Question: I am pretty new to Beautiful Soup, so I am willing to accept I am probably doing something pretty stupid, never the less, after reading through the documentation as well as following about 4 different online tutorials, I am not having the success I am expecting. But first let me explain the use case.
The objective is to initiate a search against a holiday home website such as in this case stays with a specific set of criteria but changing the dates so that I can work out when I will get best value for a holiday. I want to store all the returned results into a database for further analysis.
But the first step is being able to capture the results. So here is my code.
'''
# beautiful soup libraries
from bs4 import BeautifulSoup
from urllib.request import Request, urlopen
import urllib.request
# Define & request the url that we want to scrape
url = r"https://www.stayz.com.au/search/keywords:warrnambool-victoria-australia/arrival:2020-10-23/departure:2020-10-25/minBedrooms/3?petIncluded=false"
html_content = urllib.request.urlopen(url)
# Pass the html_content(the webpage) through our beautiful soup object
soup = BeautifulSoup(html_content, 'html.parser')
'''
so far so good, this will return a copy of the expected page... I think!
So now I want to find my specific section of the webpage, below is a screenshot of the section I am trying to scrape.

and here is the relevant section of HTML
'''
<div class="media-flex__body">
<h2 class="HitInfo__headline hover-text" aria-hidden="true">Merri Beach House - Opposite Beach with spectacular Views &amp; Free Wi Fi</h2>
<span class="sr-only">Property 1: Merri Beach House - Opposite Beach with spectacular Views &amp; Free Wi Fi</span>
<div class="HitInfo__details">
<div class="Details__propertyType Details__label" aria-hidden="true">House</div>
<div class="Details__bedrooms Details__label" aria-hidden="true">4 BR</div>
<div class="Details__bathrooms Details__label" aria-hidden="true">2 BA</div>
<div class="Details__sleeps Details__label" aria-hidden="true">Sleeps 9</div>
<div class="Details__label" aria-hidden="true">5 m<sup>2</sup></div>
<div class="sr-only"><span>Property TypeHouse</span><span>4Bedrooms</span><span>2Bathrooms</span><span>9Sleeps</span><span>5Square Meters</span></div>
</div>
<div class="GeoDistance">
<svg xmlns="http://www.w3.org/2000/svg" class="GeoDistance__icon" width="16" height="16" viewBox="0 0 16 16">
<g fill="none" fill-rule="evenodd" stroke="#5E6D77" stroke-linecap="round" stroke-linejoin="round" stroke-width="1.5">
<path class="GeoDistance__iconPinPath fill-transparent stroke-currentColor" d="M3.95 9.113a5.11 5.11 0 0 1 .546-6.579l.038-.038a5.11 5.11 0 0 1 7.226 0l.037.038a5.11 5.11 0 0 1 .548 6.58L8.147 15 3.95 9.113z"></path>
<path class="GeoDistance__iconPinHole fill-transparent stroke-currentColor" d="M9.84 6.146a1.692 1.692 0 1 1-3.387 0 1.694 1.694 0 0 1 3.387 0z"></path>
</g>
</svg>
<span class="GeoDistance__text">12 min. walk to the beach</span>
</div>
</div>
'''
So from what I have read, I should be able to perform the following search, and this should give me what I need:
'''
inital_search = soup.find_all('div', class_="media-flex__body")
'''
however, I get no results returned.
I have also tried going further up the tree and initiating a search against 'class="HitCollection"', which should return all the results if I am understanding things correctly. This does return a result, but it looks like it's a place holder rather than the actual result.
This makes me wonder if I need to use a different method to grab search results as opposed to what I would do if I was scraping a static page.
The results from my second search attempt are below. I am not very experienced with web page design, so perhaps it's something obvious to those of you out there who are. I greatly appreciate any assistance,
'''
<div class="HitCollection HitCollection--placeholder">
<div aria-busy="true" class="Hit media-flex media-flex--left media-flex--xs" data-wdio="hit-placeholder">
<div class="LoadingPlaceholder thumbnail--noMargin media-flex__figure Hit__loadingThumbnail"><div class="LoadingPlaceholder__inner"></div></div>
<div class="Hit__infoPlaceholder--mobile" data-wdio="HitPlaceholder">
<div class="LoadingPlaceholder Hit__pricePlaceholder"><div class="LoadingPlaceholder__inner"></div></div>
<div class="LoadingPlaceholder Hit__detailsPlaceholder"><div class="LoadingPlaceholder__inner"></div></div>
<div class="LoadingPlaceholder Hit__reviewsPlaceholder"><div class="LoadingPlaceholder__inner"></div></div>
</div>
<div class="Hit__infoPlaceholder--desktop" data-wdio="HitPlaceholder">
<div class="LoadingPlaceholder Hit__urgencyPlaceholder"><div class="LoadingPlaceholder__inner"></div></div>
<div class="LoadingPlaceholder Hit__headlinePlaceholder"><div class="LoadingPlaceholder__inner"></div></div>
<div class="LoadingPlaceholder Hit__detailsPlaceholder"><div class="LoadingPlaceholder__inner"></div></div>
<div class="LoadingPlaceholder Hit__infoBarPlaceholder"><div class="LoadingPlaceholder__inner"></div></div>
</div>
</div>
<div aria-busy="true" class="Hit media-flex media-flex--left media-flex--xs" data-wdio="hit-placeholder">
<div class="LoadingPlaceholder thumbnail--noMargin media-flex__figure Hit__loadingThumbnail"><div class="LoadingPlaceholder__inner"></div></div>
<div class="Hit__infoPlaceholder--mobile" data-wdio="HitPlaceholder">
<div class="LoadingPlaceholder Hit__pricePlaceholder"><div class="LoadingPlaceholder__inner"></div></div>
<div class="LoadingPlaceholder Hit__detailsPlaceholder"><div class="LoadingPlaceholder__inner"></div></div>
<div class="LoadingPlaceholder Hit__reviewsPlaceholder"><div class="LoadingPlaceholder__inner"></div></div>
</div>
<div class="Hit__infoPlaceholder--desktop" data-wdio="HitPlaceholder">
<div class="LoadingPlaceholder Hit__urgencyPlaceholder"><div class="LoadingPlaceholder__inner"></div></div>
<div class="LoadingPlaceholder Hit__headlinePlaceholder"><div class="LoadingPlaceholder__inner"></div></div>
<div class="LoadingPlaceholder Hit__detailsPlaceholder"><div class="LoadingPlaceholder__inner"></div></div>
<div class="LoadingPlaceholder Hit__infoBarPlaceholder"><div class="LoadingPlaceholder__inner"></div></div>
</div>
</div>
<div aria-busy="true" class="Hit media-flex media-flex--left media-flex--xs" data-wdio="hit-placeholder">
<div class="LoadingPlaceholder thumbnail--noMargin media-flex__figure Hit__loadingThumbnail"><div class="LoadingPlaceholder__inner"></div></div>
<div class="Hit__infoPlaceholder--mobile" data-wdio="HitPlaceholder">
<div class="LoadingPlaceholder Hit__pricePlaceholder"><div class="LoadingPlaceholder__inner"></div></div>
<div class="LoadingPlaceholder Hit__detailsPlaceholder"><div class="LoadingPlaceholder__inner"></div></div>
<div class="LoadingPlaceholder Hit__reviewsPlaceholder"><div class="LoadingPlaceholder__inner"></div></div>
</div>
<div class="Hit__infoPlaceholder--desktop" data-wdio="HitPlaceholder">
<div class="LoadingPlaceholder Hit__urgencyPlaceholder"><div class="LoadingPlaceholder__inner"></div></div>
<div class="LoadingPlaceholder Hit__headlinePlaceholder"><div class="LoadingPlaceholder__inner"></div></div>
<div class="LoadingPlaceholder Hit__detailsPlaceholder"><div class="LoadingPlaceholder__inner"></div></div>
<div class="LoadingPlaceholder Hit__infoBarPlaceholder"><div class="LoadingPlaceholder__inner"></div></div>
</div>
</div>
</div>
'''
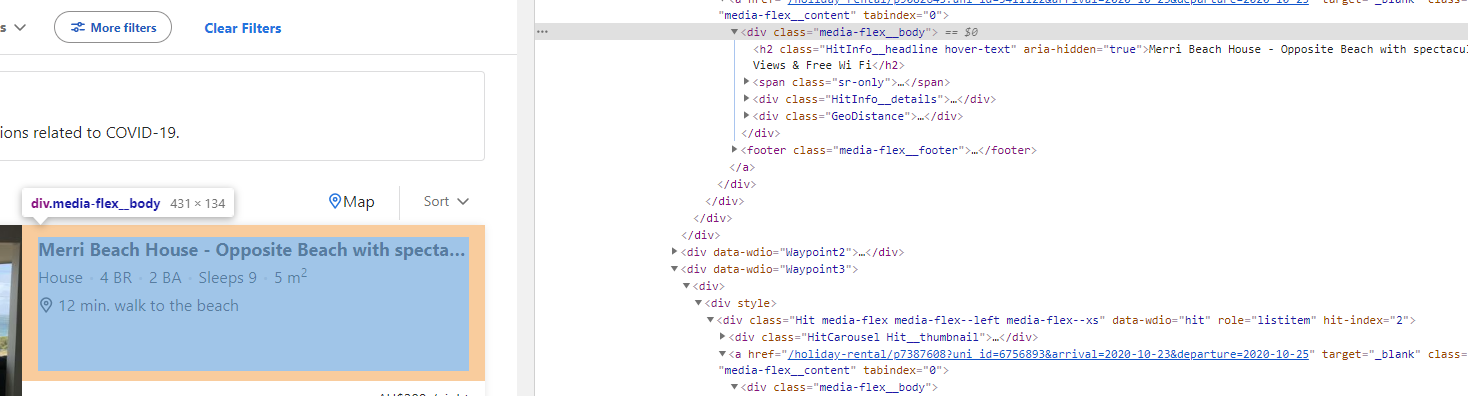
Answer: This should help you:
'''
from bs4 import BeautifulSoup
html = '<div class="media-flex__body"><h2 class="HitInfo__headline hover-text" aria-hidden="true">Merri Beach House - Opposite Beach with spectacular Views &amp; Free Wi Fi</h2><span class="sr-only">Property 1: Merri Beach House - Opposite Beach with spectacular Views &amp; Free Wi Fi</span><div class="HitInfo__details"><div class="Details__propertyType Details__label" aria-hidden="true">House</div><div class="Details__bedrooms Details__label" aria-hidden="true">4 BR</div><div class="Details__bathrooms Details__label" aria-hidden="true">2 BA</div><div class="Details__sleeps Details__label" aria-hidden="true">Sleeps 9</div><div class="Details__label" aria-hidden="true">5 m<sup>2</sup></div><div class="sr-only"><span>Property TypeHouse</span><span>4Bedrooms</span><span>2Bathrooms</span><span>9Sleeps</span><span>5Square Meters</span></div></div><div class="GeoDistance"><svg xmlns="http://www.w3.org/2000/svg" class="GeoDistance__icon" width="16" height="16" viewBox="0 0 16 16"><g fill="none" fill-rule="evenodd" stroke="#5E6D77" stroke-linecap="round" stroke-linejoin="round" stroke-width="1.5"><path class="GeoDistance__iconPinPath fill-transparent stroke-currentColor" d="M3.95 9.113a5.11 5.11 0 0 1 .546-6.579l.038-.038a5.11 5.11 0 0 1 7.226 0l.037.038a5.11 5.11 0 0 1 .548 6.58L8.147 15 3.95 9.113z"></path><path class="GeoDistance__iconPinHole fill-transparent stroke-currentColor" d="M9.84 6.146a1.692 1.692 0 1 1-3.387 0 1.694 1.694 0 0 1 3.387 0z"></path></g></svg><span class="GeoDistance__text">12 min. walk to the beach</span></div></div>'
soup = BeautifulSoup(html,'html5lib')
div = soup.find('div',class_ = "media-flex__body")
print(div.h2.text)
'''
Output:
'''
Merri Beach House - Opposite Beach with spectacular Views & Free Wi Fi
'''
If u directly wanna access the 'h2' tag, then use this:
'''
h2 = soup.find('h2',class_ = "HitInfo__headline hover-text")
print(h2.text)
'''
Output:
'''
Merri Beach House - Opposite Beach with spectacular Views & Free Wi Fi
'''
Plus, another thing I recommend you to do is to use 'selenium' instead of 'urllib' (because the page loads dynamically) to get the html code, like this:
'''
from selenium import webdriver
driver = webdriver.Chrome()
driver.get(url)
html_content = driver.page_source
'''
And change your parser from 'html.parser' to 'lxml'. Thus, here is the final code to extract the first title in the page:
'''
from bs4 import BeautifulSoup
from selenium import webdriver
import time
# Define & request the url that we want to scrape
url = r"https://www.stayz.com.au/search/keywords:warrnambool-victoria-australia/arrival:2020-10-23/departure:2020-10-25/minBedrooms/3?petIncluded=false"
driver = webdriver.Chrome()
driver.get(url)
time.sleep(3)
html_content = driver.page_source
soup = BeautifulSoup(html_content,'lxml')
driver.close()
div = soup.find('div',class_ = "media-flex__body")
print(div.h2.text)
'''
Output:
'''
Merri Beach House - Opposite Beach with spectacular Views & Free Wi Fi
'''